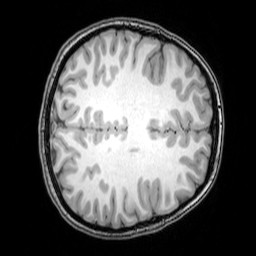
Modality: T1w
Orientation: axial
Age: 24
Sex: female
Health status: healthy
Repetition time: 0.081 s
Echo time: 0.037 s